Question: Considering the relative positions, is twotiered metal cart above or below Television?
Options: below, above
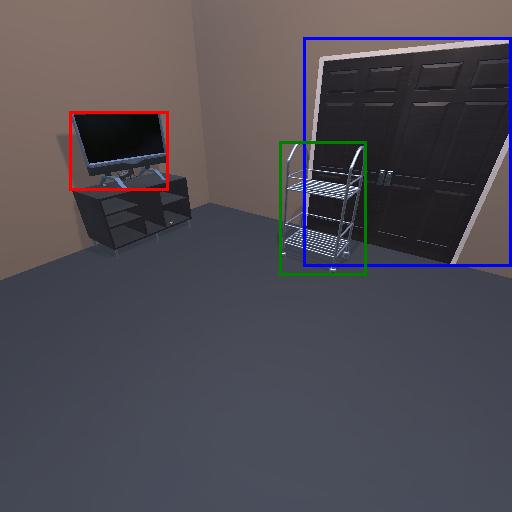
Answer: below